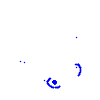
Particle: pion